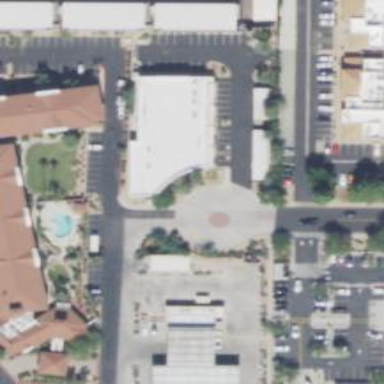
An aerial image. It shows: Healthcare clinic.